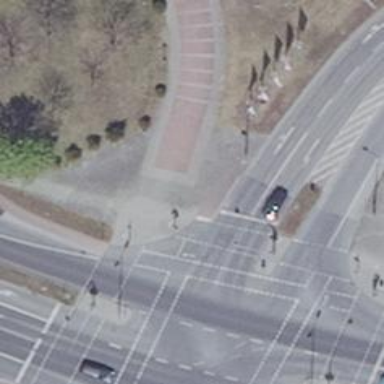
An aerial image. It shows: Road with traffic signals controlling the flow of traffic.